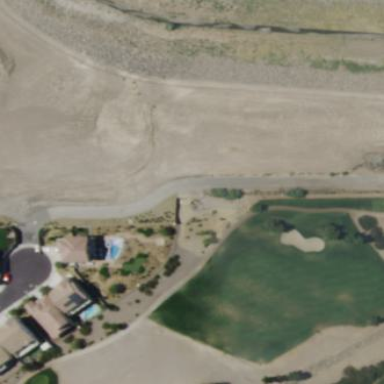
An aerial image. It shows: Area with grass used as rough in golf course.